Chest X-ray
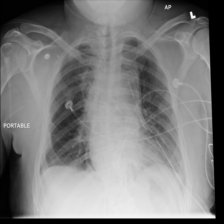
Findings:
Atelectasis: negative
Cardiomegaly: negative
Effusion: negative
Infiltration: negative
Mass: negative
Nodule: negative
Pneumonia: negative
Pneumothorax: positive
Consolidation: negative
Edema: negative
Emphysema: negative
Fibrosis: negative
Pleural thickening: negative
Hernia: negative